Question: I use the following code to create a JTabbedPane
'''
new JTabbedPane(JTabbedPane.LEFT,JTabbedPane.SCROLL_TAB_LAYOUT);
'''
It results in a scroll that is smaller in width than the tab selection area

How can I make the scroll width wider so that it fits the tab selection area?
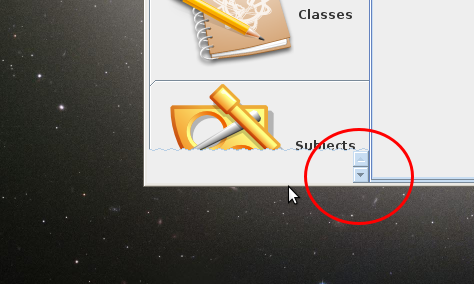
Answer: You can extend 'BasicTabbedPaneUI' and implement you own button in 'createScrollButton()' providing new preferred size. It looks like 'BasicTabbedPaneUI' has its own private implementation for these buttons - 'ScrollableTabButton'. You can create something similar, like the following:
'''
public class ExtendedTabbedPaneUI extends BasicTabbedPaneUI {
@Override
protected JButton createScrollButton(int direction) {
if (direction != SOUTH && direction != NORTH && direction != EAST &&
direction != WEST) {
throw new IllegalArgumentException("Direction must be one of: " +
"SOUTH, NORTH, EAST or WEST");
}
//return new ScrollableTabButton(direction);
return new BasicArrowButton(direction,
UIManager.getColor("TabbedPane.selected"),
UIManager.getColor("TabbedPane.shadow"),
UIManager.getColor("TabbedPane.darkShadow"),
UIManager.getColor("TabbedPane.highlight")) {
@Override
public Dimension getPreferredSize() {
int maxWidth = calculateMaxTabWidth(JTabbedPane.LEFT);
return new Dimension(maxWidth, super.getPreferredSize().height);
}
};
}
}
'''
And to setup new UI:
'''
tabbedPane.setUI(new ExtendedTabbedPaneUI());
'''